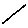
Label: line